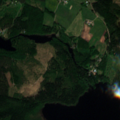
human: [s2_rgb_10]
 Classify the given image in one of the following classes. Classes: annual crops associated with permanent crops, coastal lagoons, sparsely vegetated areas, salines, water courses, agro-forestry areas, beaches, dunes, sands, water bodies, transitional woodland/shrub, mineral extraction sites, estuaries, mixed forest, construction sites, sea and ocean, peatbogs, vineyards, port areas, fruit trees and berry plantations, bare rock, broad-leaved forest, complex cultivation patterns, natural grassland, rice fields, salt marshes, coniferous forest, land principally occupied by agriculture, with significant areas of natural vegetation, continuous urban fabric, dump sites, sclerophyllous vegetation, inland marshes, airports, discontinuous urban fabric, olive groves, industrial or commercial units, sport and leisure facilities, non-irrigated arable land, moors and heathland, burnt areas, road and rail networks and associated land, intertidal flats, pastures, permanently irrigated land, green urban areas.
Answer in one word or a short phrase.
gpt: non-irrigated arable land, coniferous forest, mixed forest, transitional woodland/shrub, water bodies